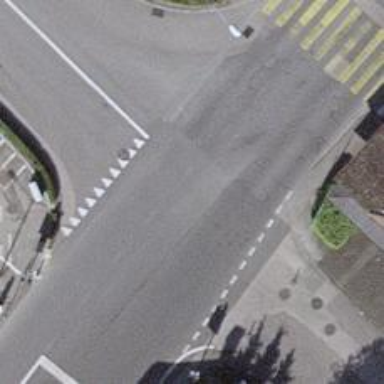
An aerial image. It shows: Road with traffic signals.